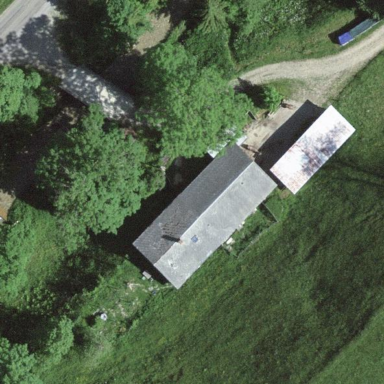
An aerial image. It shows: Farm building.